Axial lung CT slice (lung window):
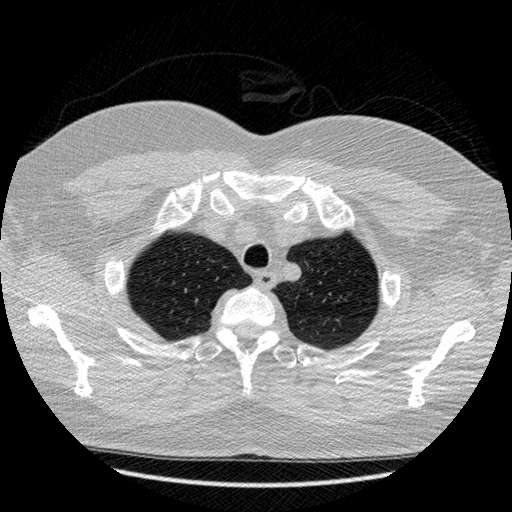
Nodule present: no